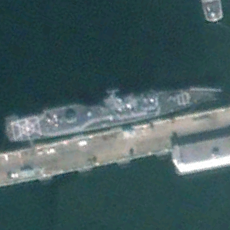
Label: cruiser